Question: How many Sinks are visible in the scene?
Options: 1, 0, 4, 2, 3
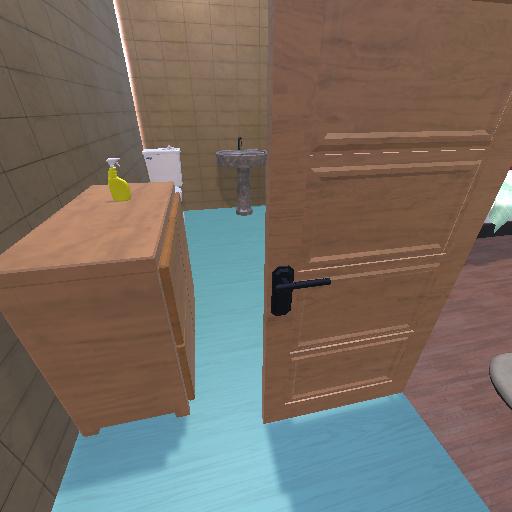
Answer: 1